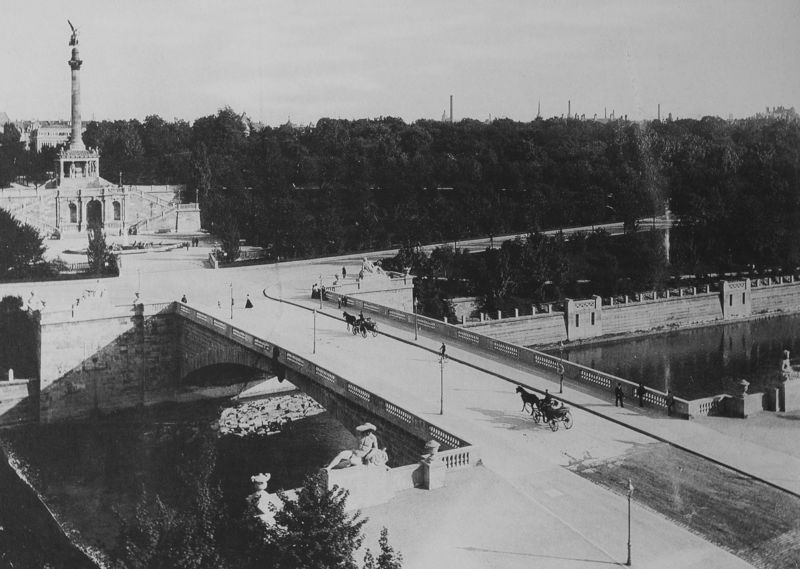
Titel: Prinzregentenbrücke
Künstler: Theodor Fischer
Standort: München
Institution: Prinzregentenbrücke
Schlagwörter: baum, dunkel, himmel, mann, schatten, wasser, weiß, wolken, bäume, fluss, frauen, menschen, mädchen, stadt, ufer, bewegung, frau, grau, hell, jahrhundertwende, lampe, lampen, laterne, laternen, licht, männer, paris, schwarz, strasse, säule, säulen, tür, anlage, dach, gebäude, haus, park, weg, wolke, wand, architektur, mensch, silber, sockel, stein, steine, bach, horizont, spiegelung, brücke, brüstung, gewässer, kanal, kirche, pfad, rauch, sonne, figur, klassizismus, personen, person, pflanze, pflanzen, kontrast, krone, wald, pferd, pferde, räder, schornstein, turm, engel, skulptur, statue, vase, beine, huf, hufe, rappe, bein, papier, bogen, pflaster, russland, dächer, mauer, schornsteine, dunst, nebel, tag, hof, spazieren, droschke, einspänner, kutsche, kutschen, platz, beleuchtung, besucher, pilaster, figuren, rad, wagen, böschung, sandbank, tannen, wehr, treppe, treppen, kaiser, aufgang, durchgang, geländer, stufen, podest, junge, monumental, schneise, tor, aufsicht, foto, fotografie, grossstadt, photographie, straßen, wände, eingang, treppenstufen, berlin, bürgersteig, türme, münchen, palast, übergang, balustrade, beton, jungs, tageslicht, denkmal, mauerwerk, schwarz weiss, asphalt, kutscher, wägen, nadelbaum, tanne, rom, photo, besuch, skulpturen, statuen, sandstein, anwesen, mauern, isar, kaiserzeit, obelisk, straßenlaterne, nadelbäume, tannenbaum, tannenbäume, treppenstufe, zufahrt, tempel, rappen, spaziergänger, kaiserreich, abzug, perd, fahrer, gaul, sakral, bau, reifen, scheuklappe, scheuklappen, victoria, monument, photografie, straßenlaternen, rücke, kronen, pferdekutsche, pferdewagen, durchfahrt, maximilian, tiergarten, trppe, kalkstein, baluster, touristen, siegessäule, überführung, ür, statur, isarbrücke, baume, friedensengel, prinzregentenstrasse, sehenswürdigkeit, teer, kutschwagen, siegesgöttin, boten, staustufe, viktoria, liegefigur, fahrbahn, belle epoque, gaslampen, kanalisiert, prinregentenbrücke, rechtsverkehr, silberchlorid, silbernitrid, spree, stuck villa, tort, treppengang, urlauber, bäime, treppem, liegefiguren, brücje, maximiliansbrücke, isra